Question: I did like following
'''
tableview.separatorStyle = UITableViewCellSeparatorStyleNone;
'''
However, when I add new row , separator will appear like following picture.

How to remove separator in UITableViewCell ?
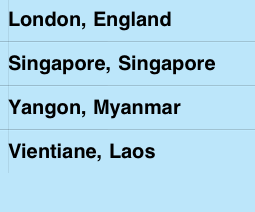
Answer: I got it
'''
UIView *backView = [[UIView alloc] initWithFrame:CGRectZero];
backView.backgroundColor = [UIColor clearColor];
tableview.backgroundView = backView;
[backView release];
'''